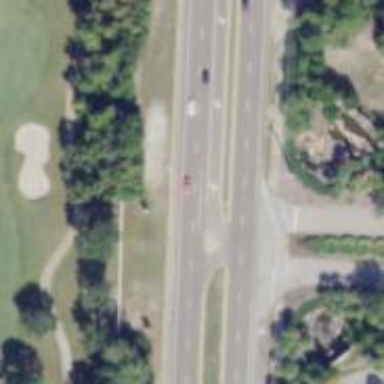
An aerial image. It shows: Trunk link highway.